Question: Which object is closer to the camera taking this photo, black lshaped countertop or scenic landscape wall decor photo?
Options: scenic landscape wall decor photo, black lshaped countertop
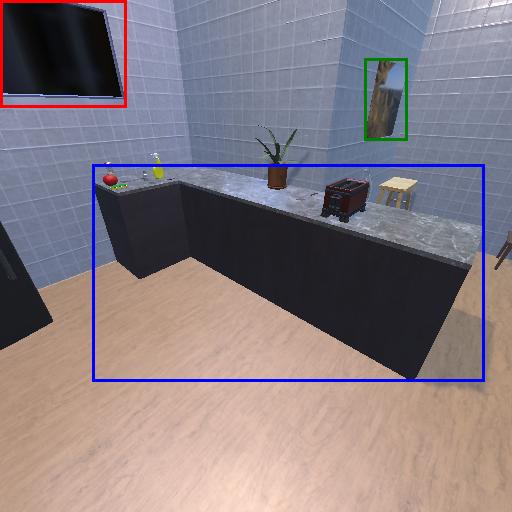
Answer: scenic landscape wall decor photo